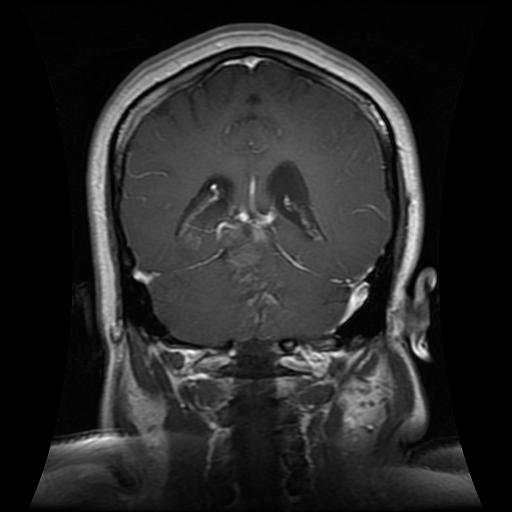
Label: glioma